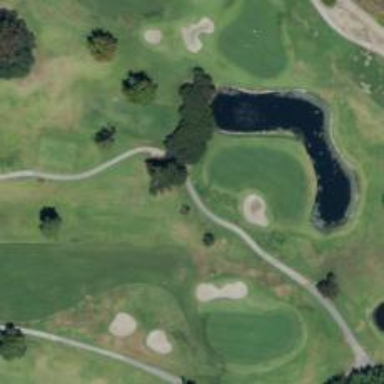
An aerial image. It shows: Service road used as golf cart path.